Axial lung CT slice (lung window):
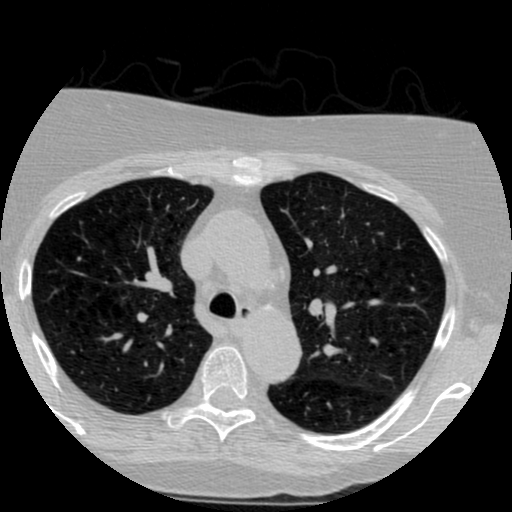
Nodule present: no